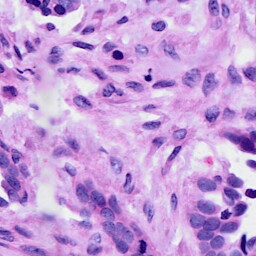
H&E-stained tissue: Ovarian